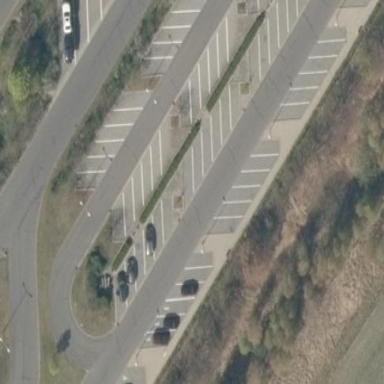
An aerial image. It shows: Parking area with asphalt surface.